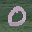
Label: 0